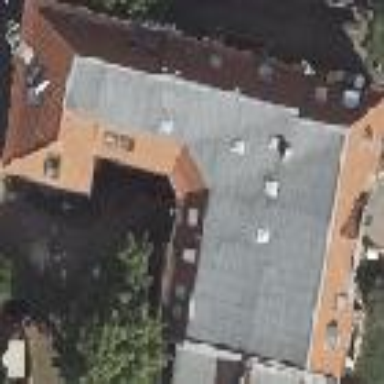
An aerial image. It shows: Residential building with quadruple saltbox shaped roof.